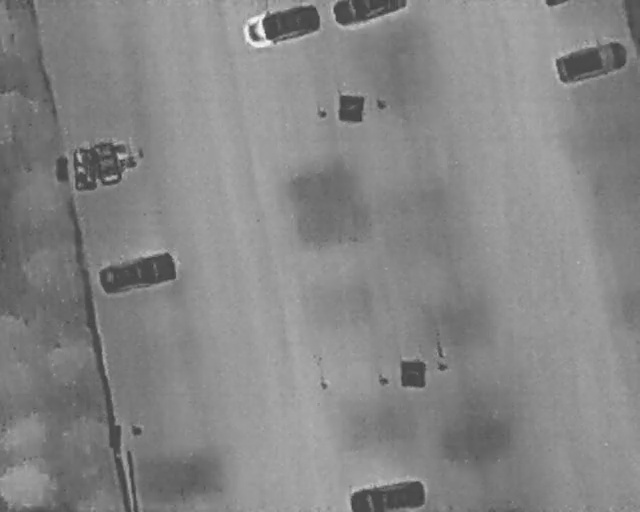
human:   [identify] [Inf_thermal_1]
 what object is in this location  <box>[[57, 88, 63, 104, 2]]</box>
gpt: <ref>1 medium car at the bottom</ref>

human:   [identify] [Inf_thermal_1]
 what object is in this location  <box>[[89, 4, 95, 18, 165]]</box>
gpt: <ref>1 medium car at the top right</ref>